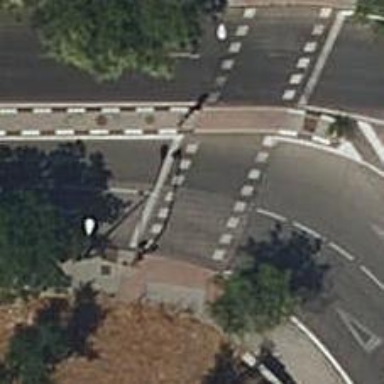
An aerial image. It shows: Crossing with traffic signals.